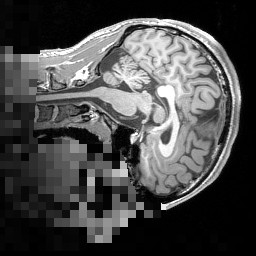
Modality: T1w
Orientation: sagittal
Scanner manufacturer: siemens
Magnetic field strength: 3 T
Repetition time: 1.5 s
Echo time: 0.00291 s